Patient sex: F
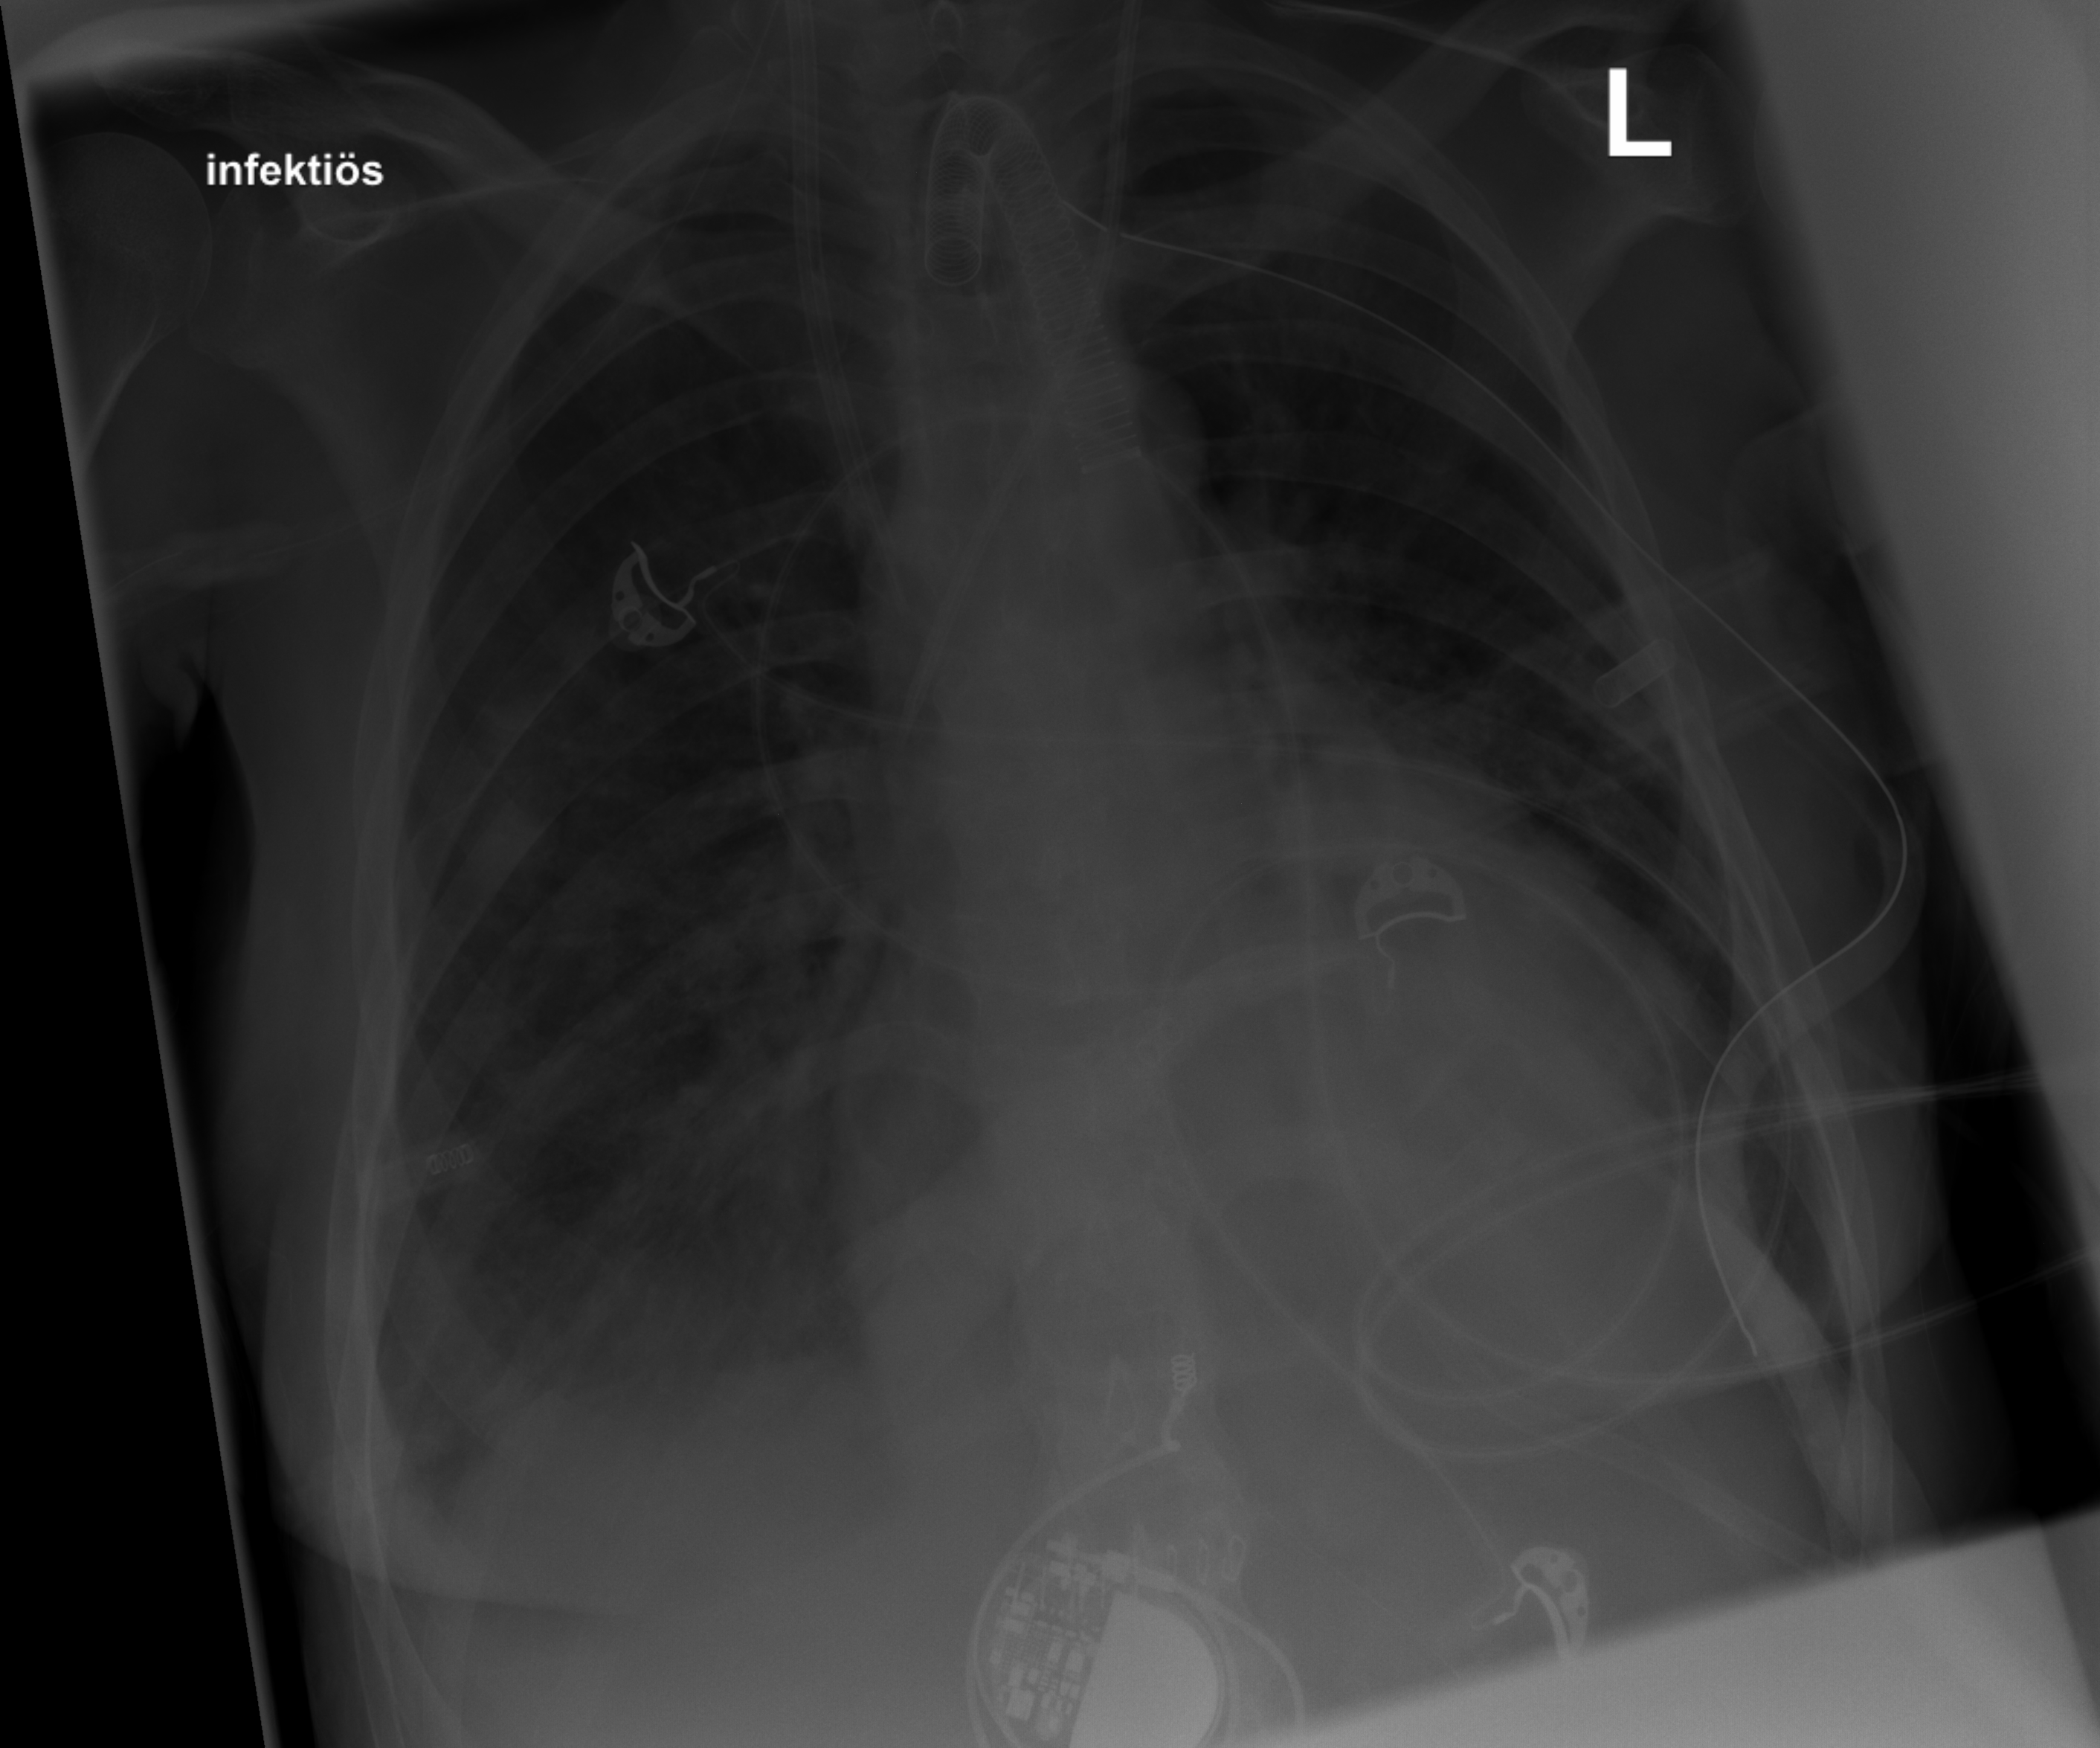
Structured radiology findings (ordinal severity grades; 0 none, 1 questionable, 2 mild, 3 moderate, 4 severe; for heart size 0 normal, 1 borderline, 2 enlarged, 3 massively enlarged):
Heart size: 2
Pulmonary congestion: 2
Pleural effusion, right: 2
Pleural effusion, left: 1
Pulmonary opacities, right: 2
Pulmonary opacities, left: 0
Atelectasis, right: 0
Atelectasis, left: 2